Field crop: maize
Growth stage: 2
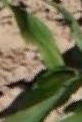
Species: maize